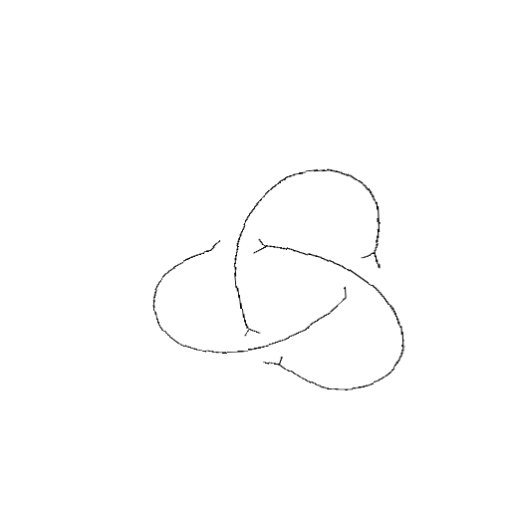
Crossing number: 3